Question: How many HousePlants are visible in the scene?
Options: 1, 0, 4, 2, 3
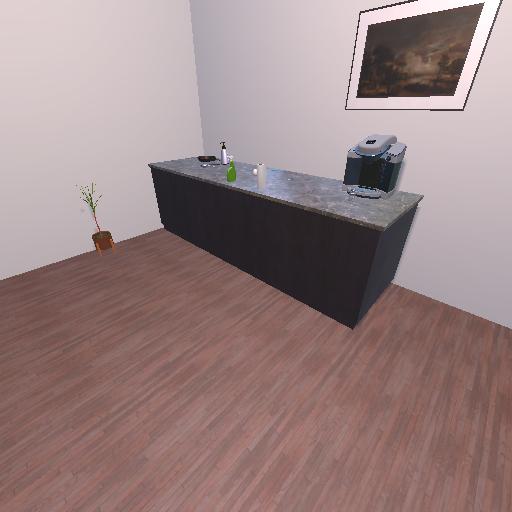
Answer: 1